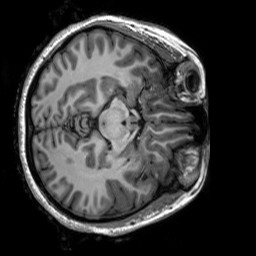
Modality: T1w
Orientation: axial
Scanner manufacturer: siemens
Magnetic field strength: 3 T
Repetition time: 2.3 s
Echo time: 0.00302 s